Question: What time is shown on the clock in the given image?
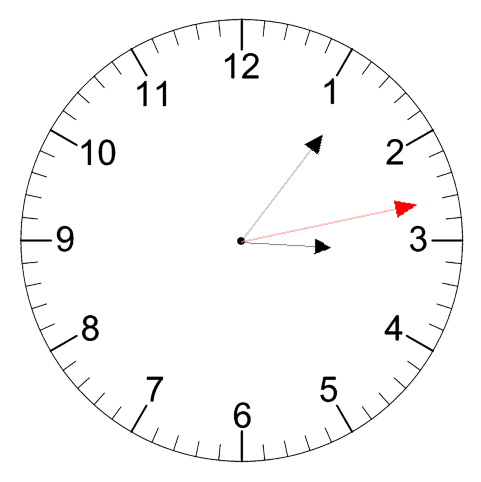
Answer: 03:06:13